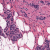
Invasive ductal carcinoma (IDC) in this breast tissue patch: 0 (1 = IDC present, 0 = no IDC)